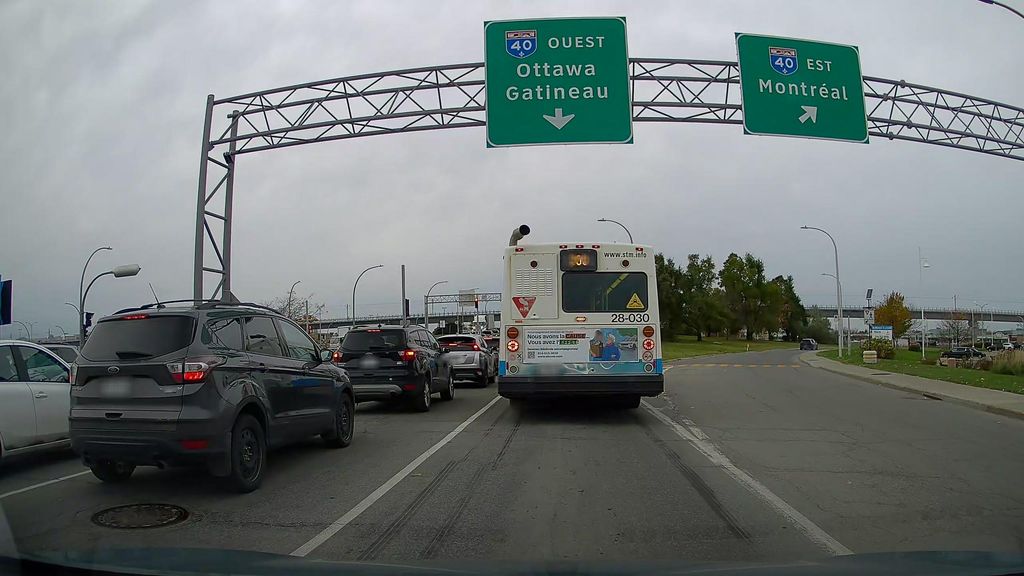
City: montreal